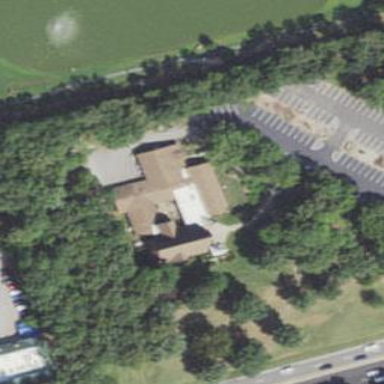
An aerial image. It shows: Building that serves as place of worship.